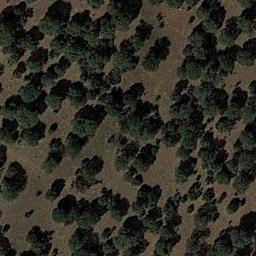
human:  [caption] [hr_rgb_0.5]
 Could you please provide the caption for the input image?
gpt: In this jungle, Only the little vegetation can be seen .

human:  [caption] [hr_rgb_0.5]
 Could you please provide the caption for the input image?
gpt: Chaparral is evenly distributed on the sand .

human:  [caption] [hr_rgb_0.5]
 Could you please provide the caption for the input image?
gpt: The chaparral is consist of some green bushes on the desert .

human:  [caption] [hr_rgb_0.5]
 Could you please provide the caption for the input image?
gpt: Some disconnected chaparrals of different sizes grow on the wasteland .

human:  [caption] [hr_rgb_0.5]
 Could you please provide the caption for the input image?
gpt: The chaparral is uneven but dense .